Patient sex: F
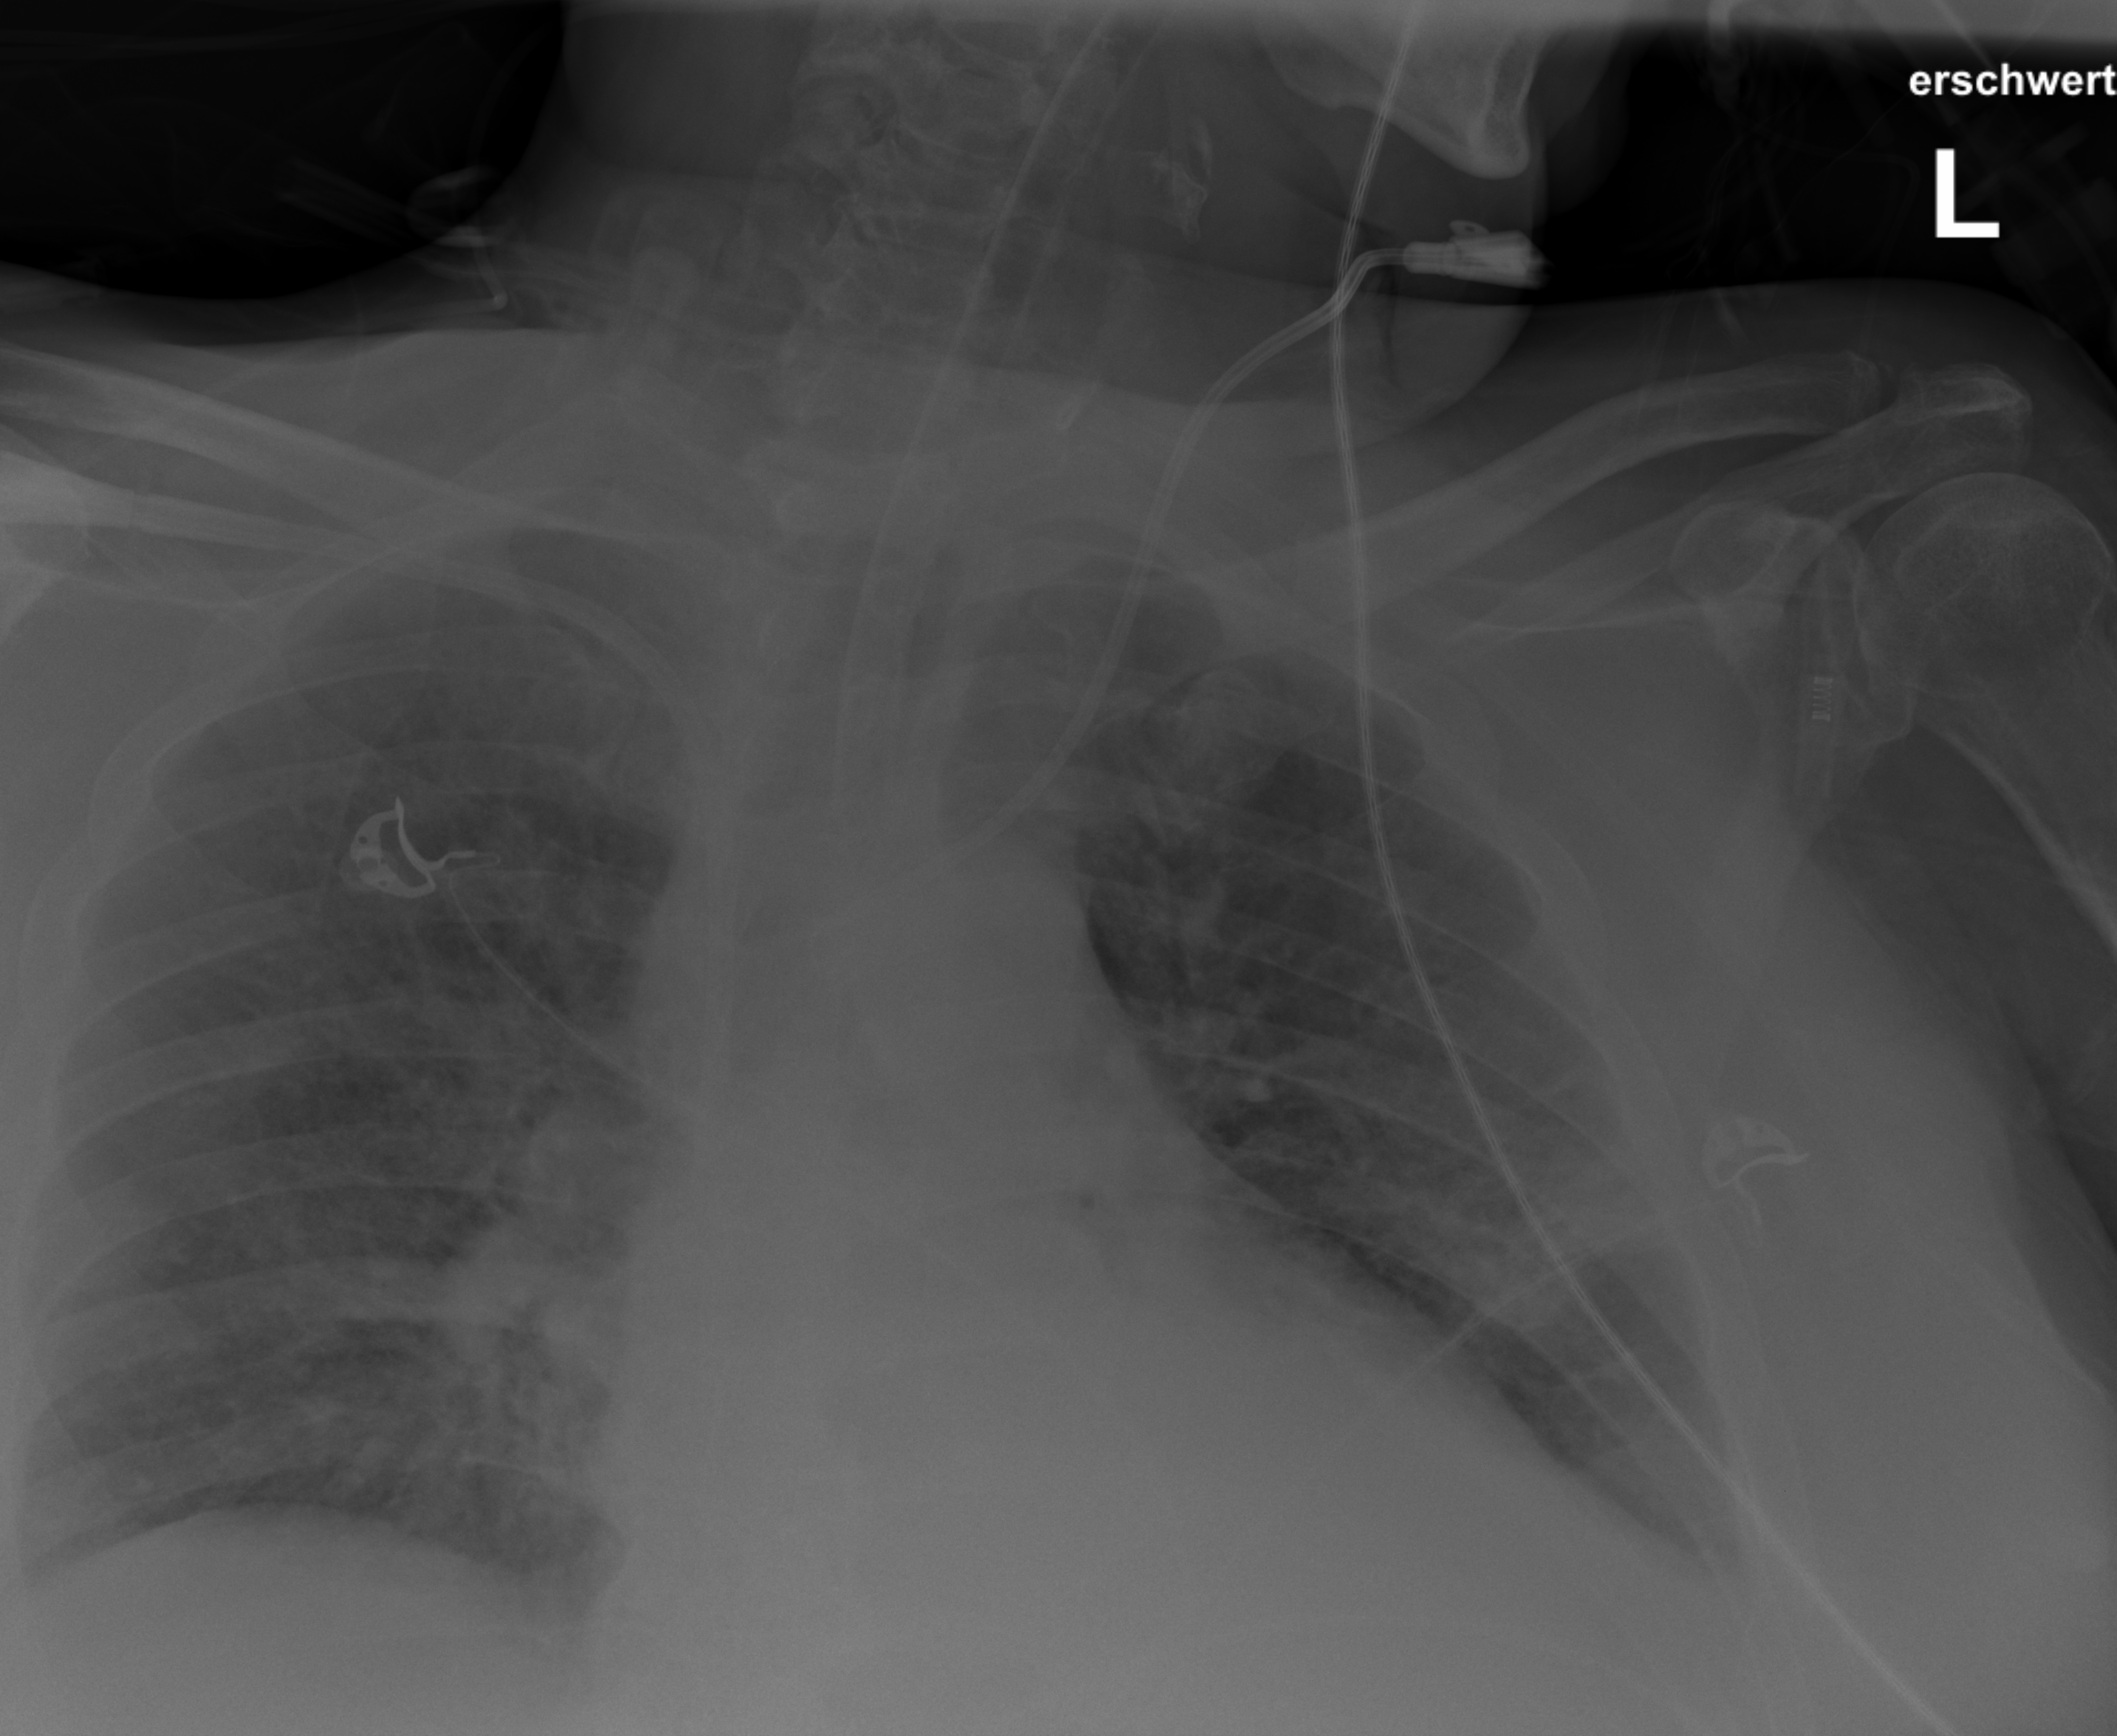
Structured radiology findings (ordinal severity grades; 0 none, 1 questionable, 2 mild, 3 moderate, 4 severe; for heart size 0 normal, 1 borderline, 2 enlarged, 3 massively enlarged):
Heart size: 2
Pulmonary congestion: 2
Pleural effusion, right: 0
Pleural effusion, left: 2
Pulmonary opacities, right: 1
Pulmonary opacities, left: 1
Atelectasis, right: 2
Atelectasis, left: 3